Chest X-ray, PA view. Patient: 51 years old, sex F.
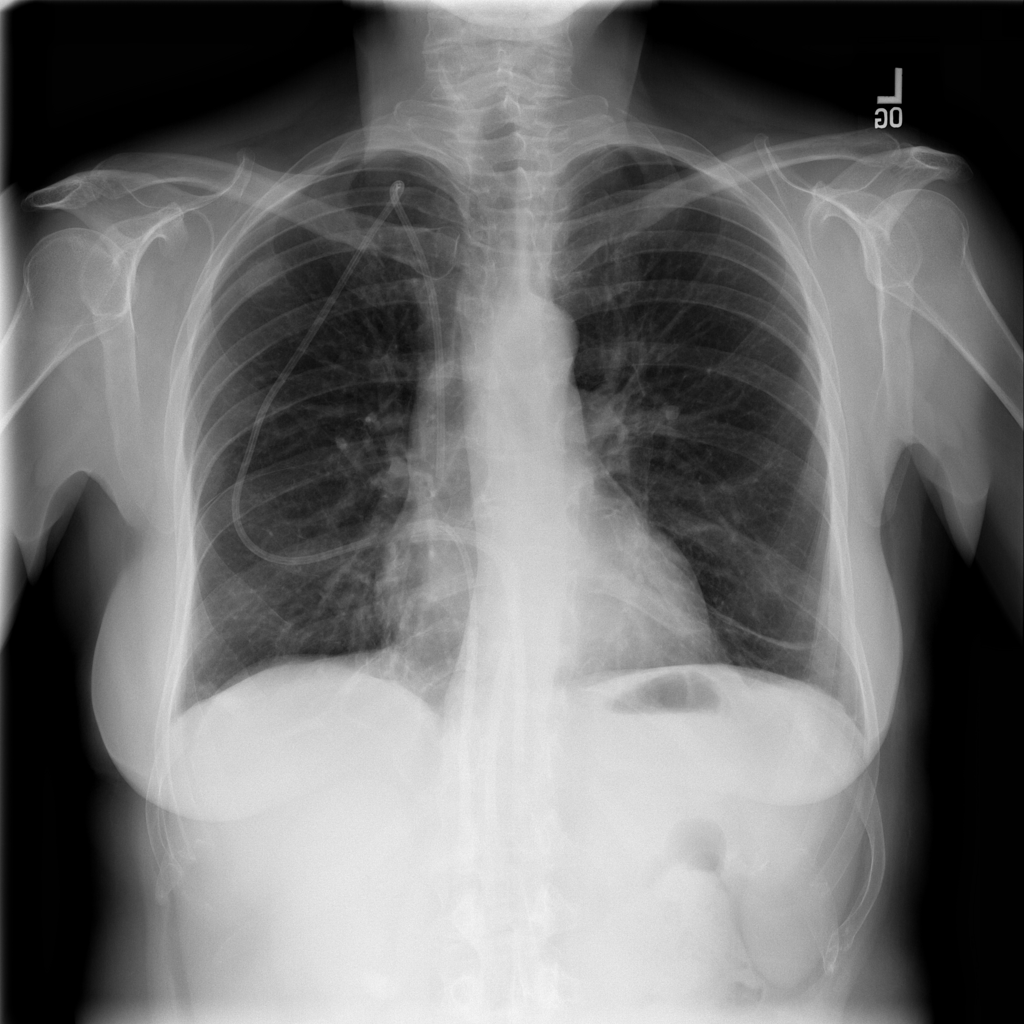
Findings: No Finding